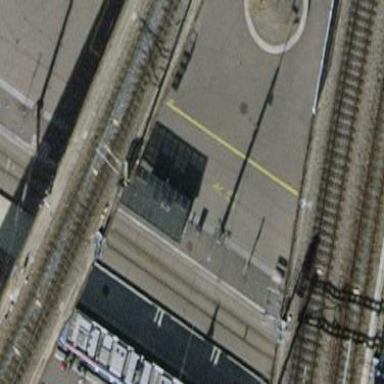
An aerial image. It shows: Platform at the railway station with shelter for public transport.